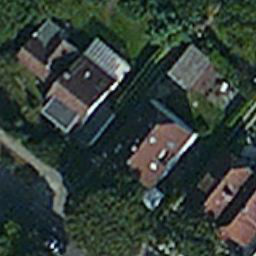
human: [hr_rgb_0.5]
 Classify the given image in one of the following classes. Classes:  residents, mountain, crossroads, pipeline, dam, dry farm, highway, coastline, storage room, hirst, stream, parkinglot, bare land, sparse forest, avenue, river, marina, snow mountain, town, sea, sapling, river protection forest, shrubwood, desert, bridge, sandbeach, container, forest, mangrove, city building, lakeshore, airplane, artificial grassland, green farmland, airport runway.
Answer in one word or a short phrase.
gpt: residents